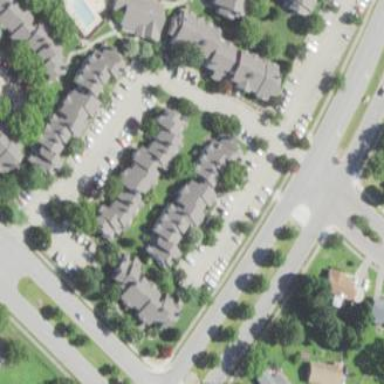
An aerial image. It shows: Residential building.